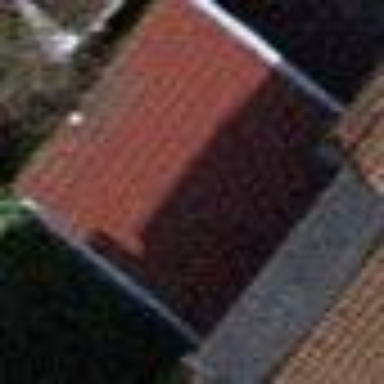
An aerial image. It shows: View of roof of building.